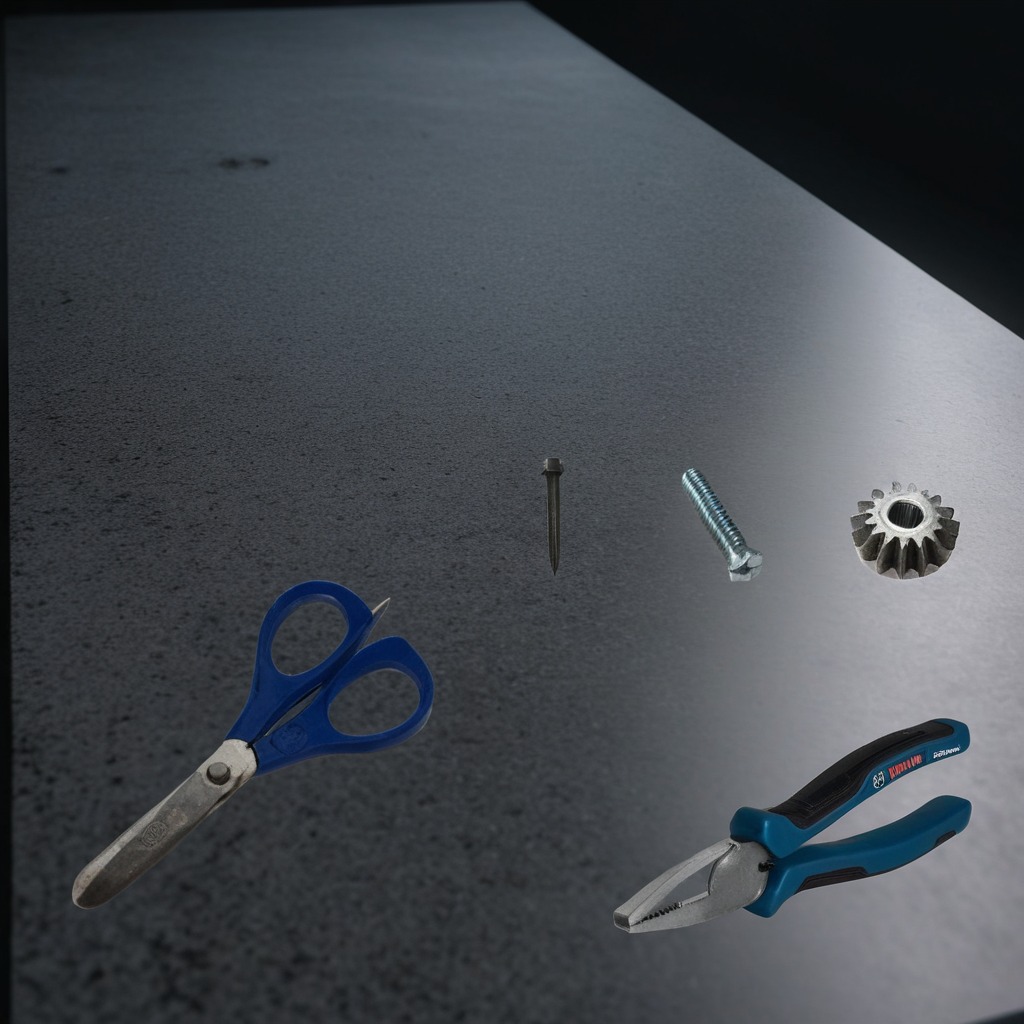
A gear with teeth is lying on a clean granite table inside a workshop at night.